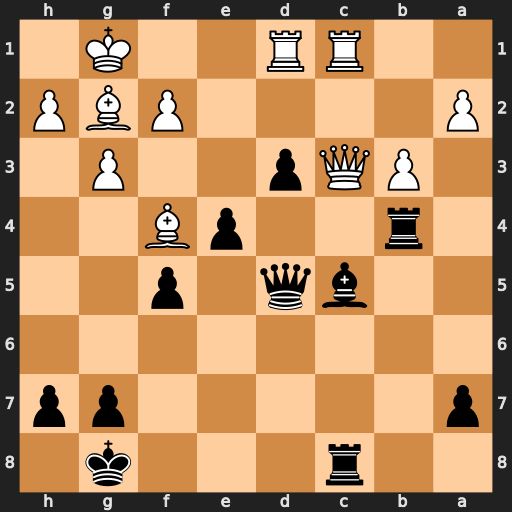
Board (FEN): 2r3k1/p5pp/8/2bq1p2/1r2pB2/1PQp2P1/P4PBP/2RR2K1
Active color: b
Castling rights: -
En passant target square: -
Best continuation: Bxf2+ Kh1 Rxc3